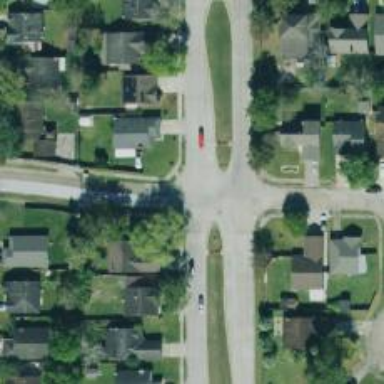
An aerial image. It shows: Secondary road.